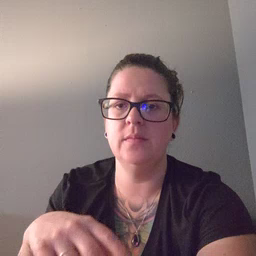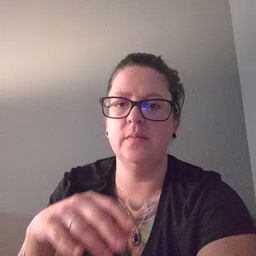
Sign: morning